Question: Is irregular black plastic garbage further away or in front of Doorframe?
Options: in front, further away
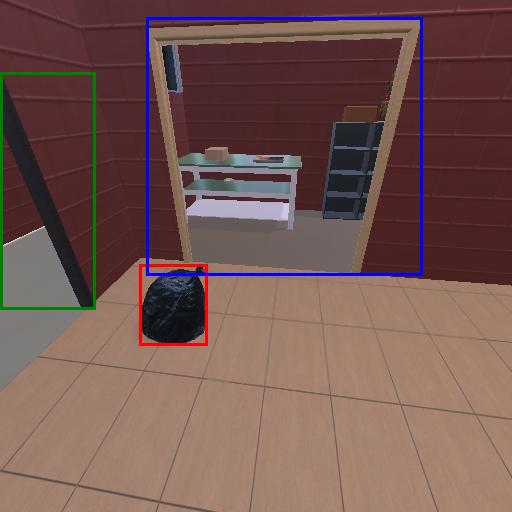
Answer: in front